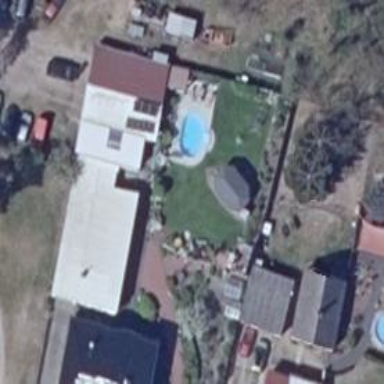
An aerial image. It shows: Swimming pool located in leisure land.